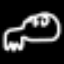
Label: frog